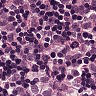
Metastatic tissue present: yes